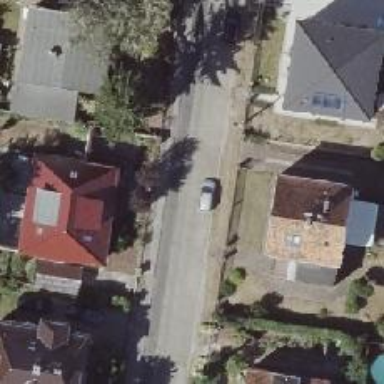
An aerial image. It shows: Footway.